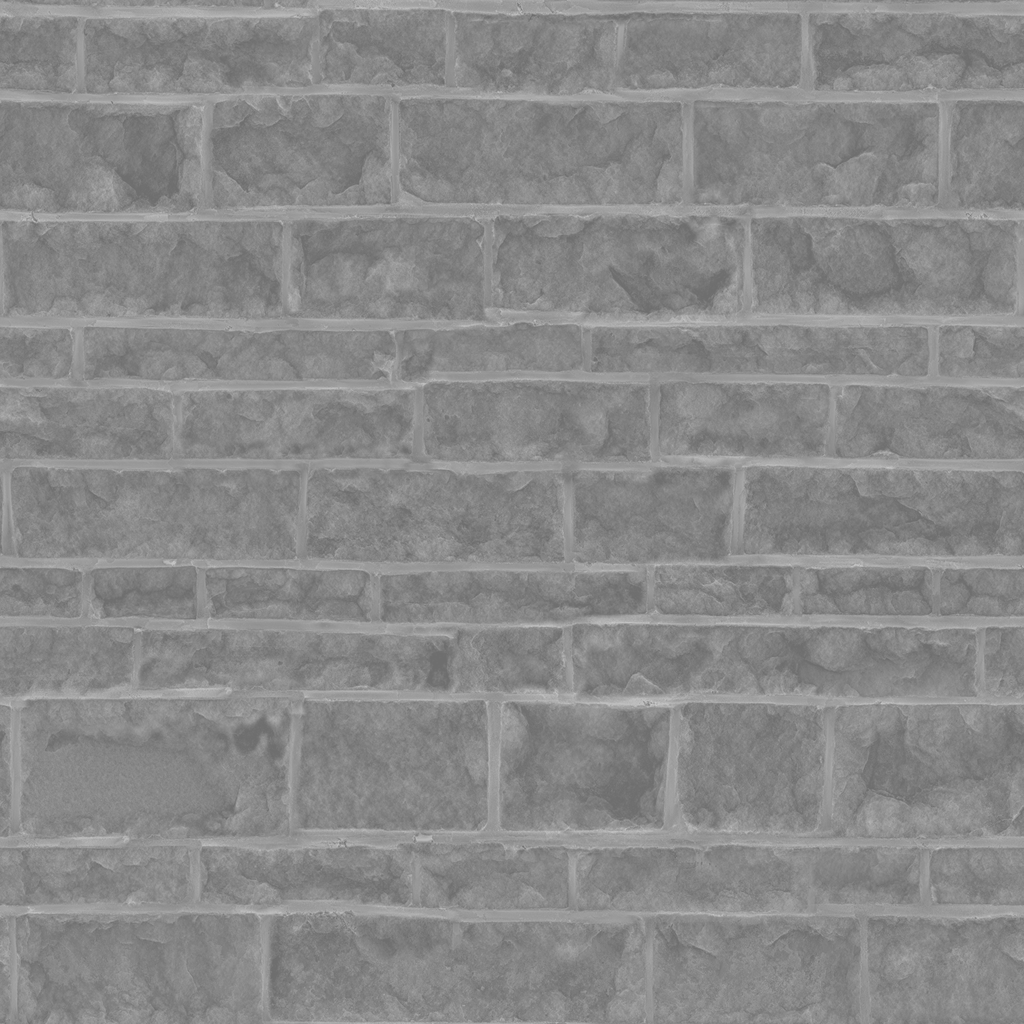
Texture map type: Roughness